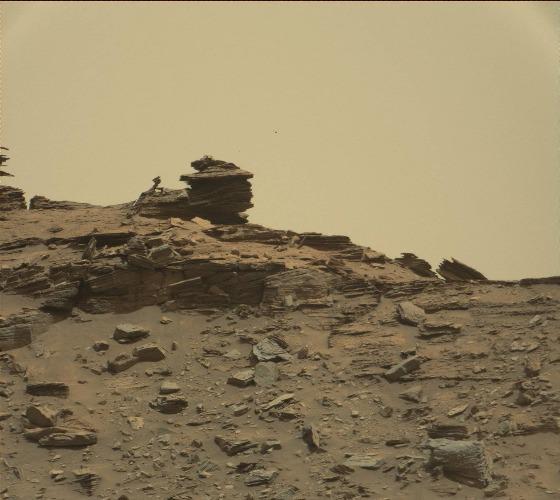
Terrain classes present: Bedrock, Gravel / Sand / Soil, Rock, Shadow, Sky / Distant Mountains